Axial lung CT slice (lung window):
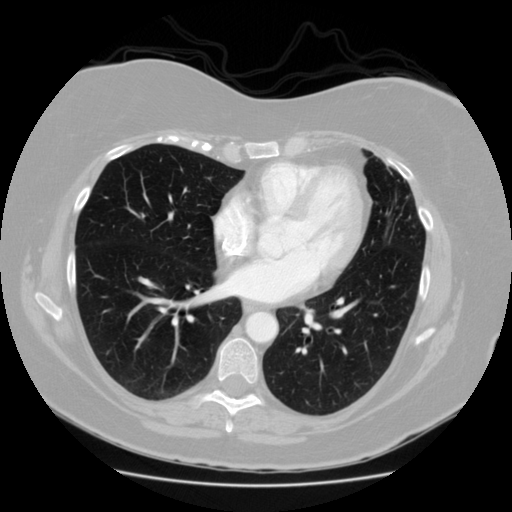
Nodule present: no